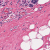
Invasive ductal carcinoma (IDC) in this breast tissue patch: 0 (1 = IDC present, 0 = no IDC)